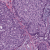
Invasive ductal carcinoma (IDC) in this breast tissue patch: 0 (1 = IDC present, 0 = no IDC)